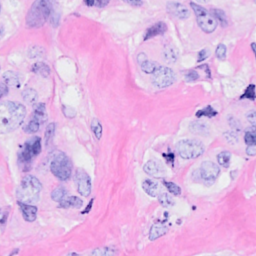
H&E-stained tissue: Breast